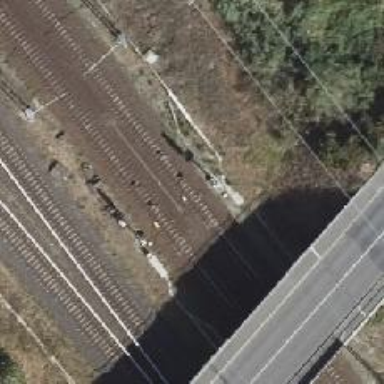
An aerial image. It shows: Railway signal.